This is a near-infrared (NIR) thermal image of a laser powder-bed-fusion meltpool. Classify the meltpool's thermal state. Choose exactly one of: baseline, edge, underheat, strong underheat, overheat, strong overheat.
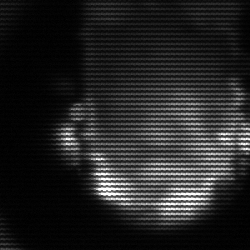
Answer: baseline